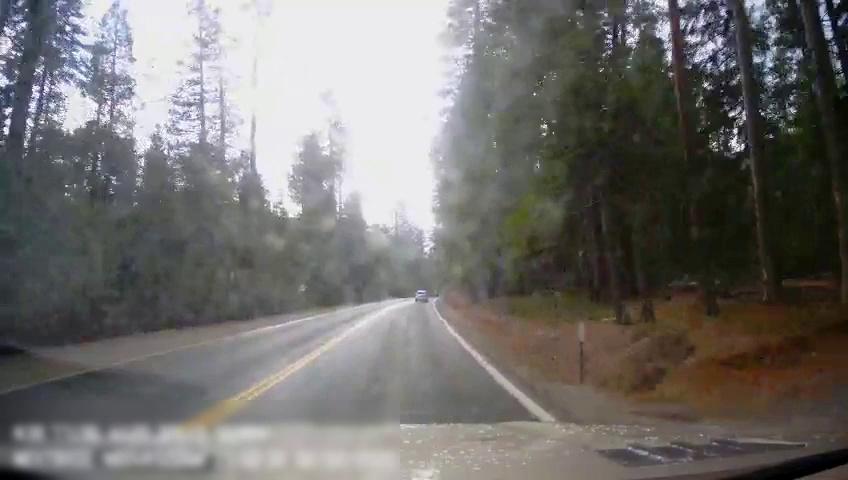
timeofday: Day
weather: Sunny
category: Drivable Space
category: Vehicles | SUV
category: Lanes | Current Lane
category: Lanes | Current Lane
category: Lanes | Opposite Lane
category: Lanes | Opposite Lane